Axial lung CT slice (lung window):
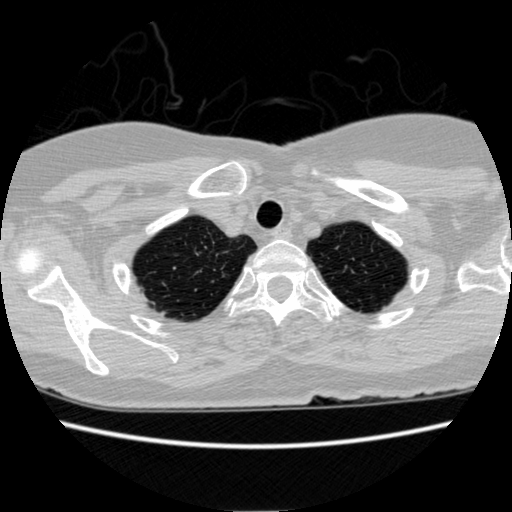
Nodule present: no